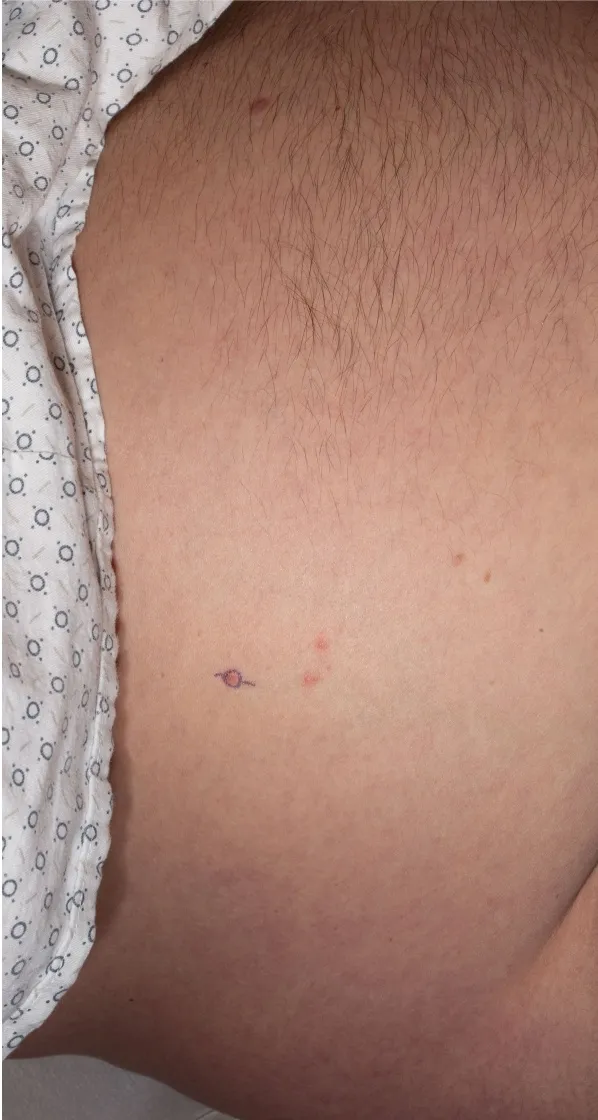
Examination revealed scattered pink papules and macular purpura on the abdomen.
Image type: medical_photograph (skin_photograph)